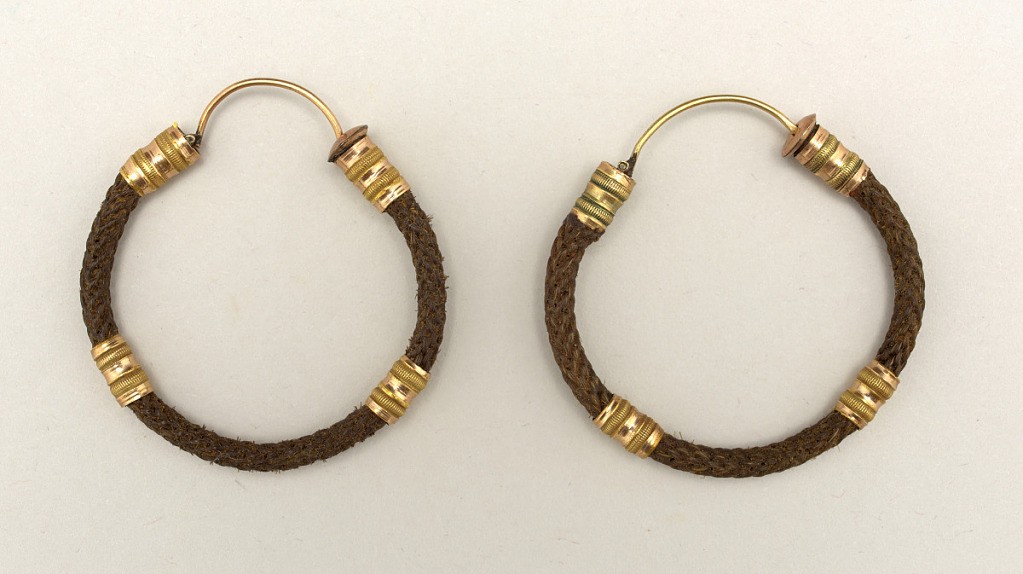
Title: Earrings
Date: mid-18th century
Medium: Hair, gold
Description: A) and B). Gold hoop with heart and ball ornaments and band of woven human hair.